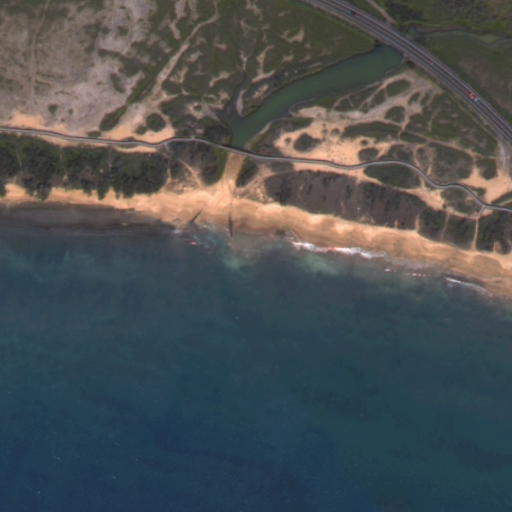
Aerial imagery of beach in Hawaii named Palalau containing only unknown